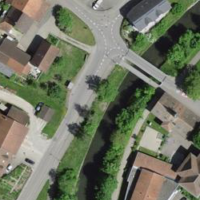
EUNIS habitat code: 55
Species observed at this site:
Portulaca oleracea